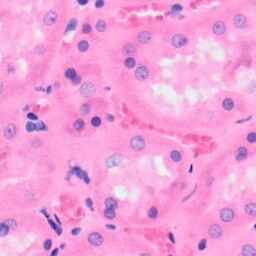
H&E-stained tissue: Kidney